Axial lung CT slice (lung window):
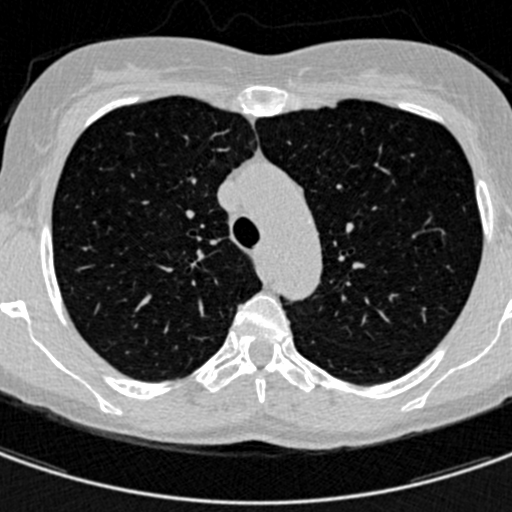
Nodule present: no